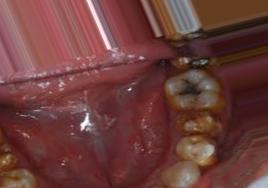
Condition: Tooth Discoloration